Question: I like to implement UI like this screen.
as you see, when I touch a specific cell, pickerview appears at the bottom of that cell.
and it sits between two cell. and pickerview doesn't seem to be a subview of cell.
How do I implement this? I don't know where to start...

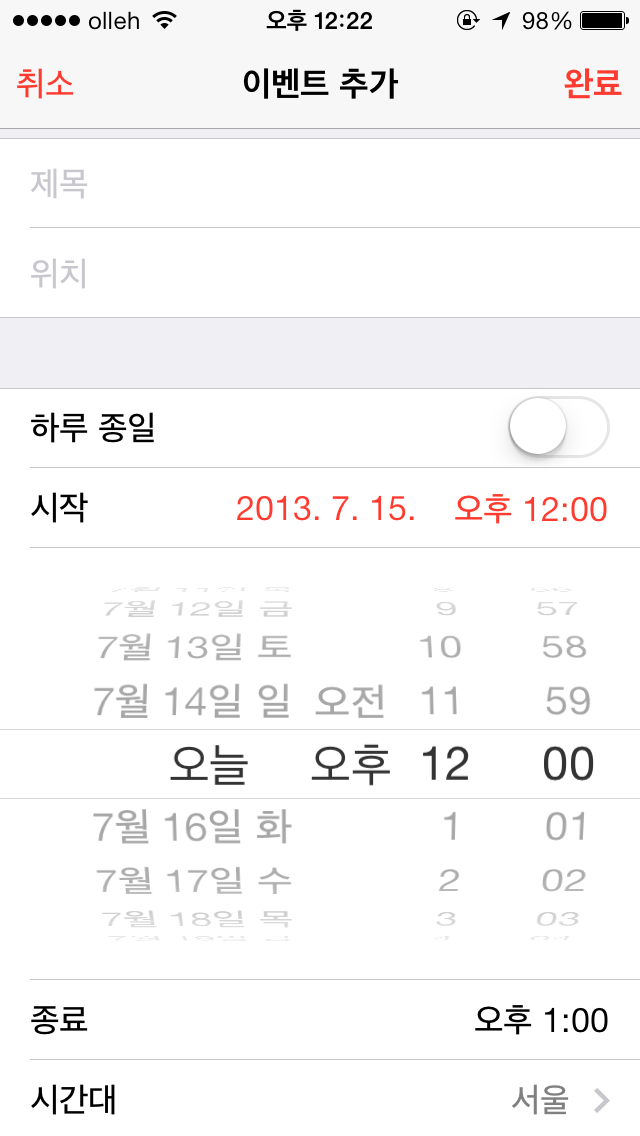
Answer: You can insert a new 'cell' which contains a 'UIPickerView' when user tap on a 'cell' by using this method -
'''
- (void)insertRowsAtIndexPaths:(NSArray *)indexPaths withRowAnimation:(UITableViewRowAnimation)animation
'''
Also for this you need to handle your 'data structure' carefully by which you are populating your 'UITableView'.
You can checkout this repo, it might help you -
<URL>